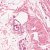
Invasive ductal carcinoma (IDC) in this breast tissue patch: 0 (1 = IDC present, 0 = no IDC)